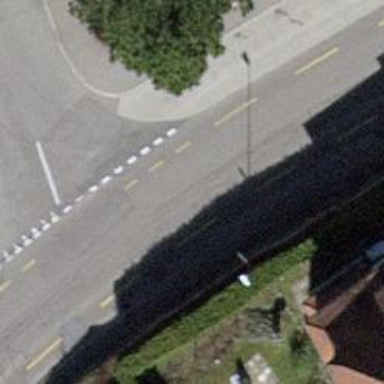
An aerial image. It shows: Bus stop with designated stop position for public transport.